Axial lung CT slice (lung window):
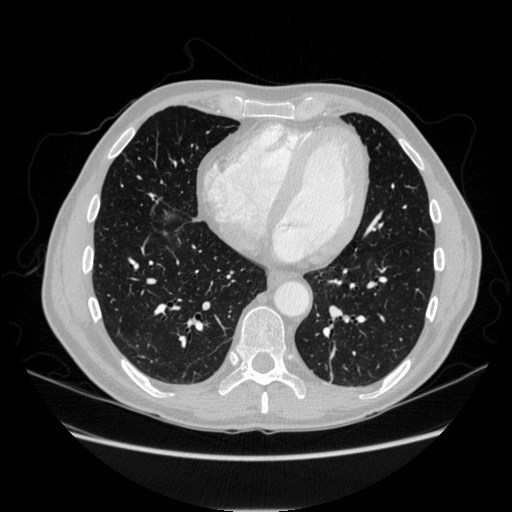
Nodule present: yes
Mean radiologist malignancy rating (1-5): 2